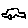
Label: car